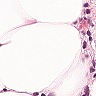
Metastatic tissue present: no